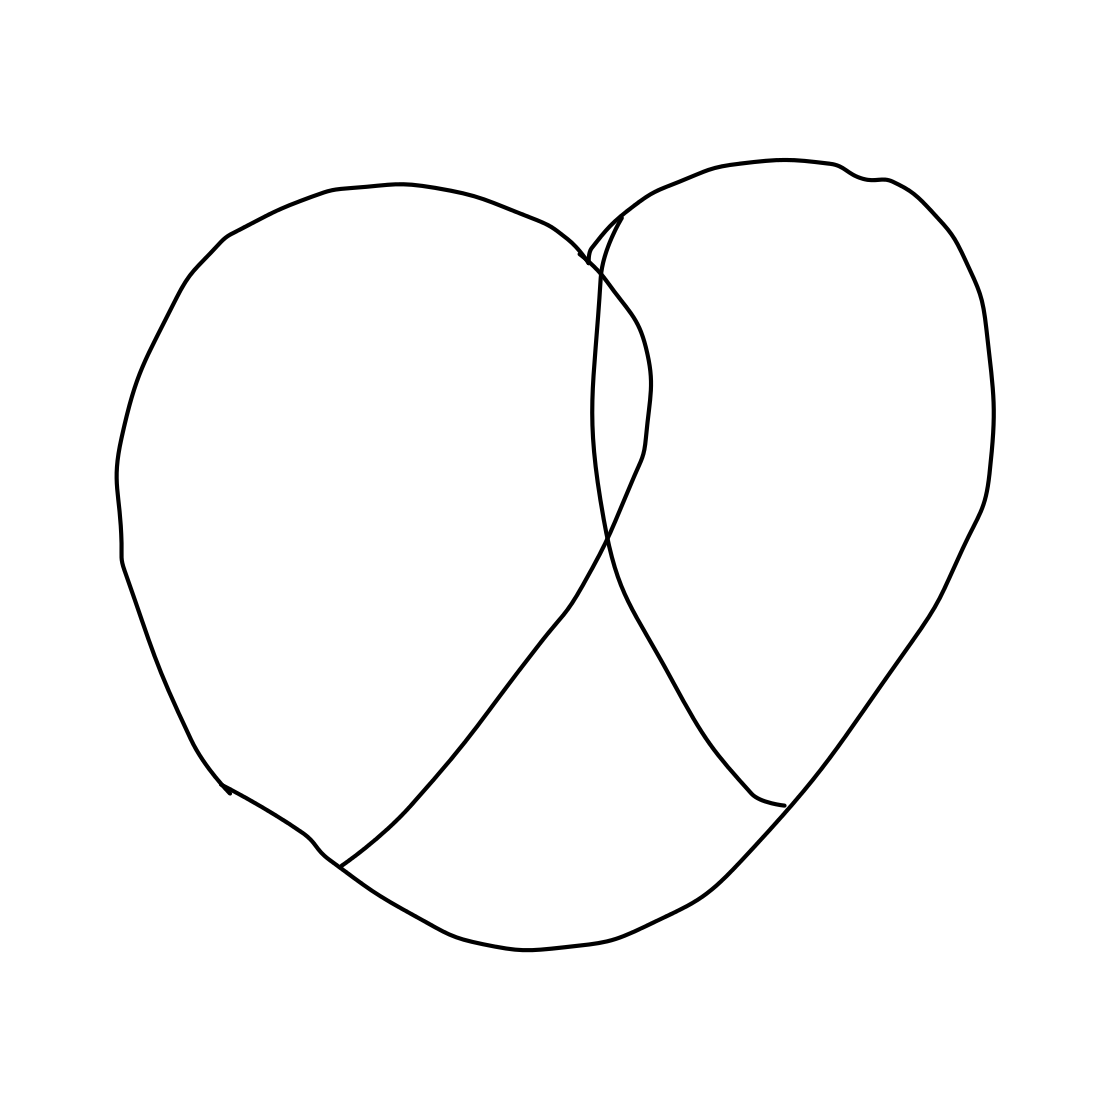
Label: pretzel